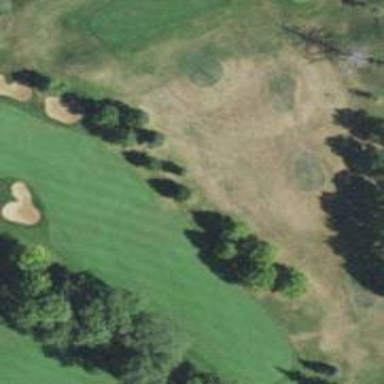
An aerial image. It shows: Grassy area designated for driving range golf.